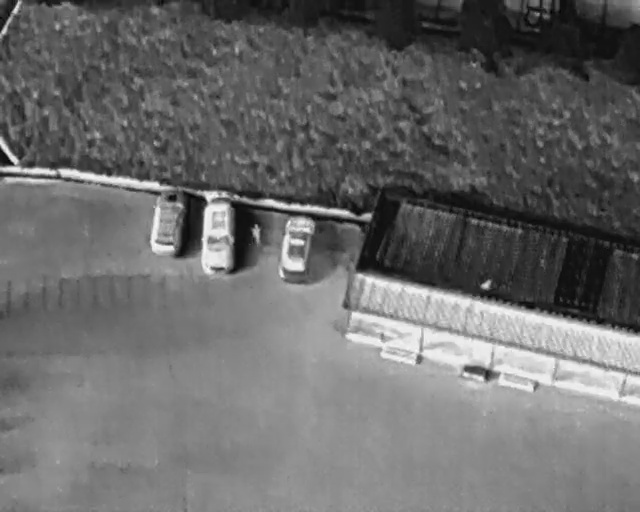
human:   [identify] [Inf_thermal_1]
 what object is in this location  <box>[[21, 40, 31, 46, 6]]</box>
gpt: <ref>1 medium car at the left</ref>

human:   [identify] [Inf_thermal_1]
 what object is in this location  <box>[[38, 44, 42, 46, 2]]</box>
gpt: <ref>1 medium person at the center</ref>